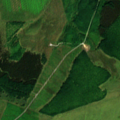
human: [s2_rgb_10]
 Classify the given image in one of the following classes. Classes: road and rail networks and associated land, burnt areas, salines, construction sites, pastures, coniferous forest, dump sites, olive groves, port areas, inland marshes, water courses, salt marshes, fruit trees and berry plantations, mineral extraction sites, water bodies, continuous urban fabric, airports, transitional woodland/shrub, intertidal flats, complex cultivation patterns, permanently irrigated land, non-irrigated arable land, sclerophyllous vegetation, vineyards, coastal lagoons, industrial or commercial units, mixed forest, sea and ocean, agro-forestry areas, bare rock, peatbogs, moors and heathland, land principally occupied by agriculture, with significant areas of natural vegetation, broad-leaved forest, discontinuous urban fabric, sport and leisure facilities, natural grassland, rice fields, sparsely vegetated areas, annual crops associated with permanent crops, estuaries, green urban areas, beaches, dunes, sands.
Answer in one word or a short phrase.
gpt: coniferous forest, transitional woodland/shrub, peatbogs